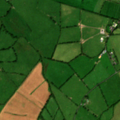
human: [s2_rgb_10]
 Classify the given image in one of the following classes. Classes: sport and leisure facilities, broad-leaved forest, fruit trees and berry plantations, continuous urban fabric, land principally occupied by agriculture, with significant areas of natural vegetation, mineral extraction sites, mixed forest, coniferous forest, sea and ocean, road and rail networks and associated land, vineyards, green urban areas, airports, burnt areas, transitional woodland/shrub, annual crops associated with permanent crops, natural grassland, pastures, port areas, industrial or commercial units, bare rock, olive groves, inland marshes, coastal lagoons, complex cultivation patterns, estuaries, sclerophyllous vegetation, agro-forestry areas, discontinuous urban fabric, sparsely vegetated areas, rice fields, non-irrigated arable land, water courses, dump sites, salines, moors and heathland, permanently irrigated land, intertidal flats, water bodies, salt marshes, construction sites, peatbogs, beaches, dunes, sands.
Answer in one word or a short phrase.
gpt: pastures